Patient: sex M, age 42
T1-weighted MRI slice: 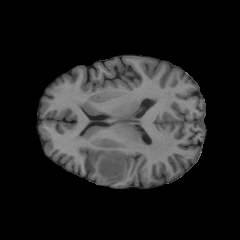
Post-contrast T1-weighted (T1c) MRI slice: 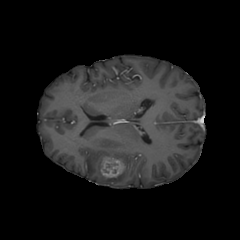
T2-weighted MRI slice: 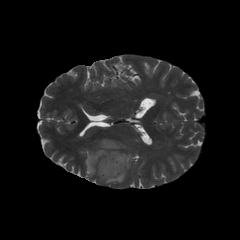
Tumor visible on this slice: yes
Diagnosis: Glioblastoma, IDH-wildtype
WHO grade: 4